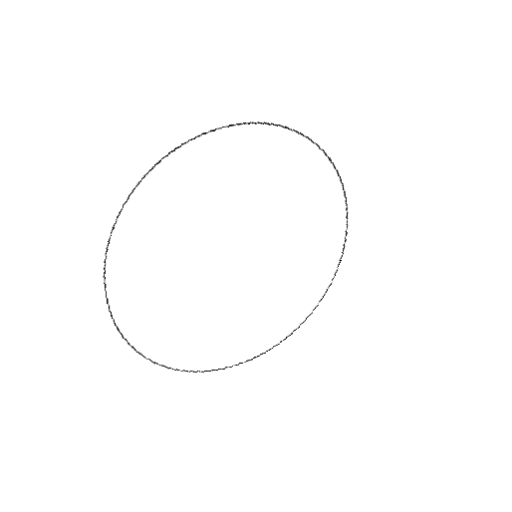
Crossing number: 0